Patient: sex M, age 57
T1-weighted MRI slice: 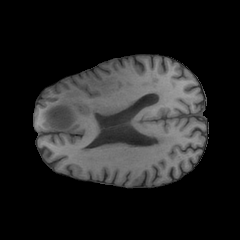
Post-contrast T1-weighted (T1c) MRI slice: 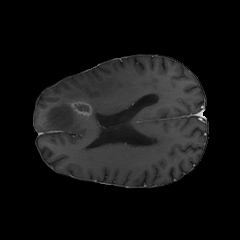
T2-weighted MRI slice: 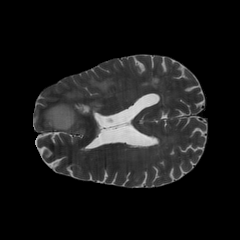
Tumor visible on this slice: yes
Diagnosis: Glioblastoma, IDH-wildtype
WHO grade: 4